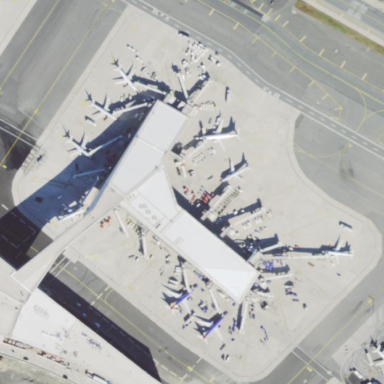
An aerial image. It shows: Apron at the airport.